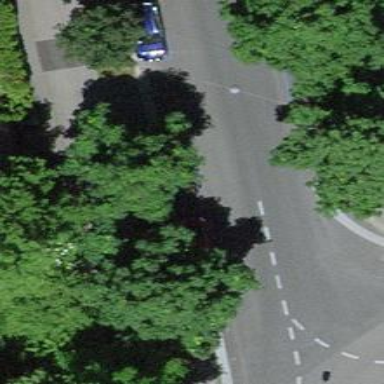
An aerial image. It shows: Avenue of trees.